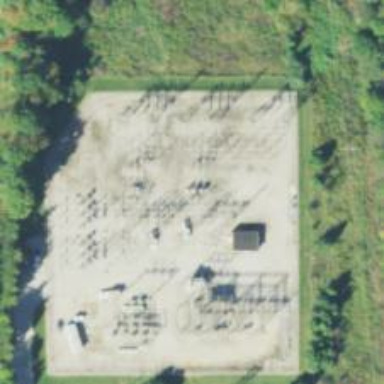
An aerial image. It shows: Switch for power supply.